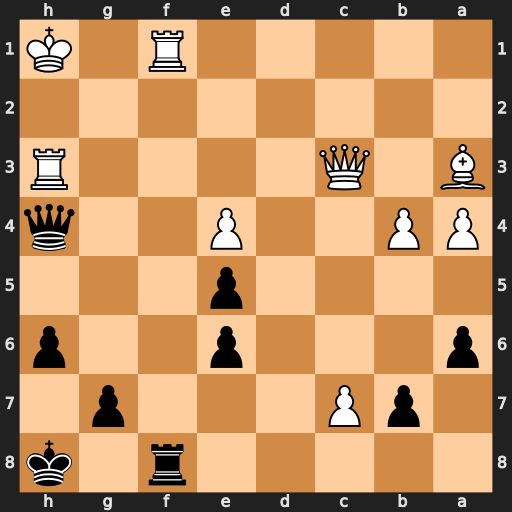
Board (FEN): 5r1k/1pP3p1/p3p2p/4p3/PP2P2q/B1Q4R/8/5R1K
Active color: b
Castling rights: -
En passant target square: -
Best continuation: Rxf1+ Kh2 Qf2#